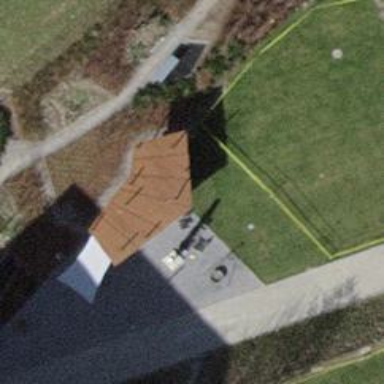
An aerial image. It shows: Picnic shelter amenity.